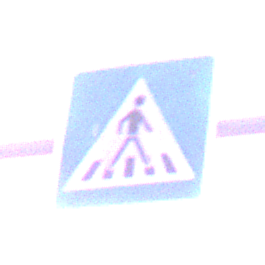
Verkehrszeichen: FussgaengerueberwegLinks
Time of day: Dawn
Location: Outdoor (Nature)
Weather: PartlyCloudy
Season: NotSpecified
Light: Natural